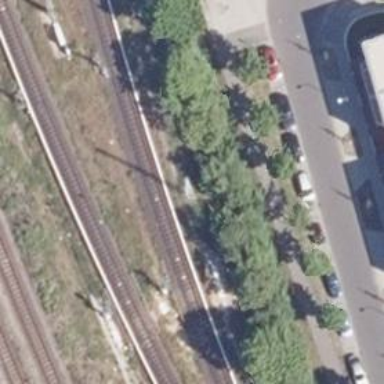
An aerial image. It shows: Light rail electrified railway.